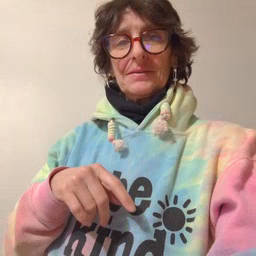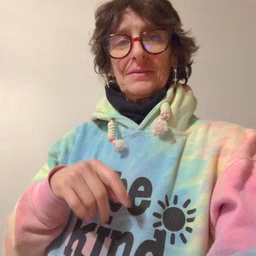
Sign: nose